高三 · 度量几何学
17. 如图, 已知 $\triangle A B C$ 内接于 $\odot O, A B=A C$, 点 $D$ 是 $B C$ 上任意一点, $A D$ 与 $B C$ 交于点 $E, A D=6$ $\mathrm{cm}, \mathrm{BD}=5 \mathrm{~cm}, \mathrm{CD}=3 \mathrm{~cm}$, 求 $\mathrm{DE}$ 的长.

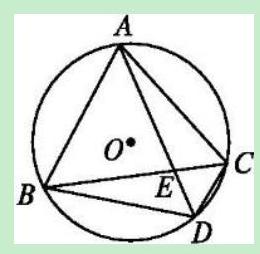
答案: : 解: $\because \mathrm{AB}=\mathrm{AC}, \therefore \angle \mathrm{ADB}=\angle \mathrm{CDE}$.

又 $\because \mathrm{BD}=\mathrm{BD}, \therefore \angle \mathrm{BAD}=\angle \mathrm{ECD}$,

$\therefore \triangle \mathrm{ABD} \sim \triangle \mathrm{CED}$,

$\therefore \frac{\mathrm{AD}}{\mathrm{CD}}=\frac{\mathrm{BD}}{\mathrm{ED}}$, 即 $\frac{6}{3}=\frac{5}{\mathrm{ED}} ， \therefore \mathrm{ED}=